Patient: sex M, age 64
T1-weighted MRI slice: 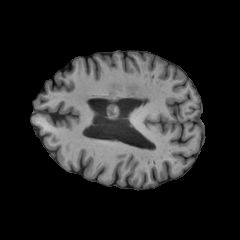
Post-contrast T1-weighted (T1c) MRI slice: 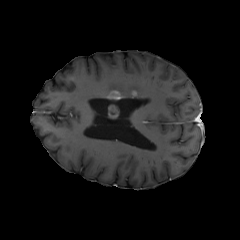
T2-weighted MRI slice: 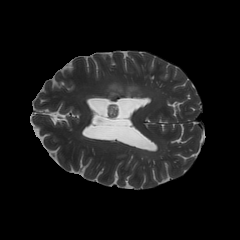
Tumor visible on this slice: yes
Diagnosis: Glioblastoma, IDH-wildtype
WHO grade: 4